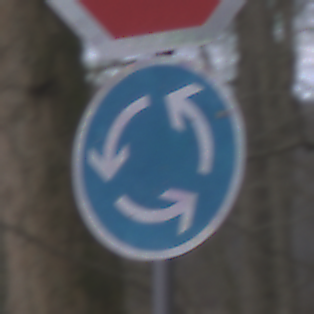
Verkehrszeichen: Kreisverkehr
Zusatzzeichen oben: Stop
Umgebung: Outdoor, Nature
Tageszeit: MorningAfternoon
Wetter: PartlyCloudy
Licht: Natural
Jahreszeit: NotSpecified
Kontrast: LowContrast